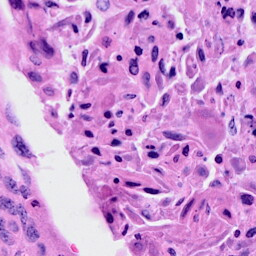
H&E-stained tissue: Cervix